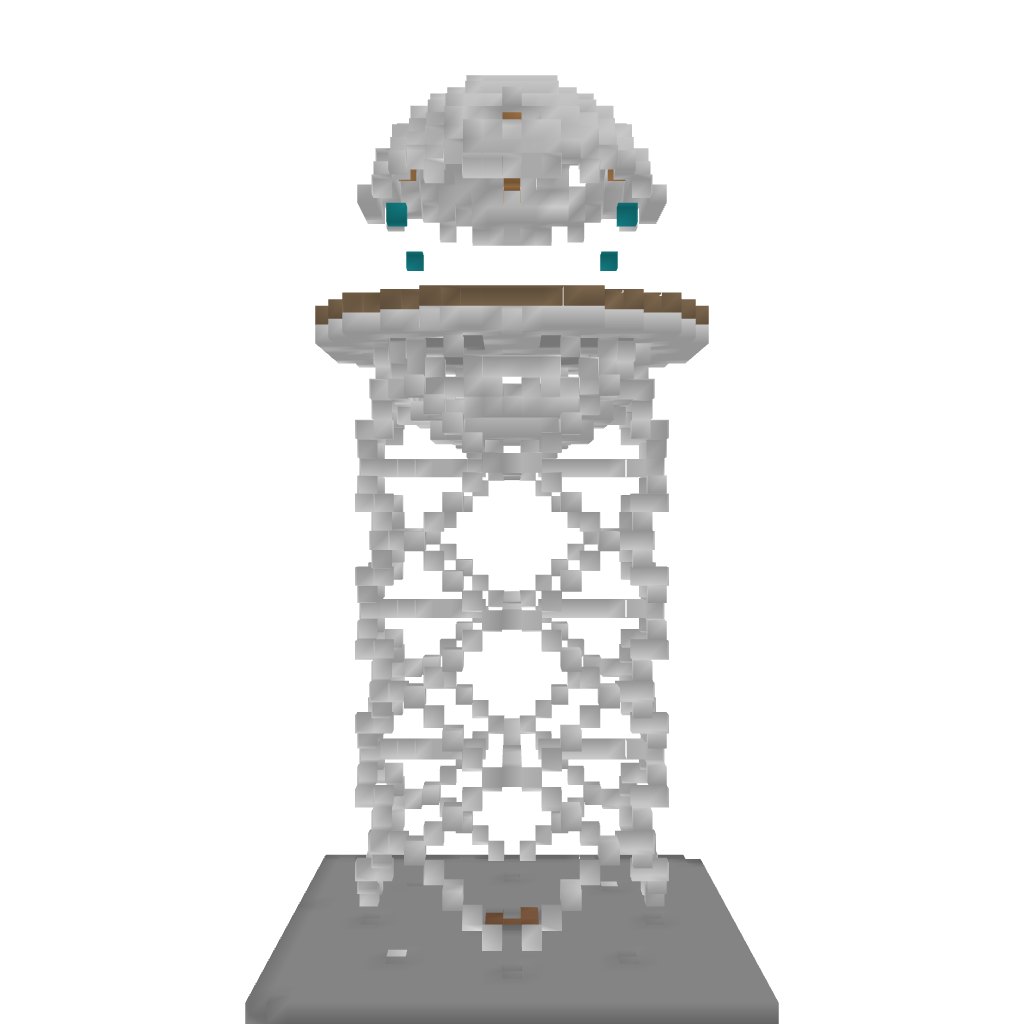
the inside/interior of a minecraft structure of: Modern water tower